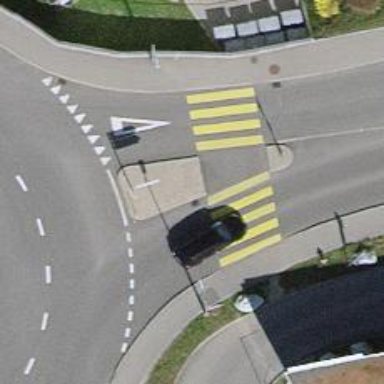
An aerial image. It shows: Asphalt footway with uncontrolled crossing. The crossing has markings.